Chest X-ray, PA view. Patient: 9 years old, sex M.
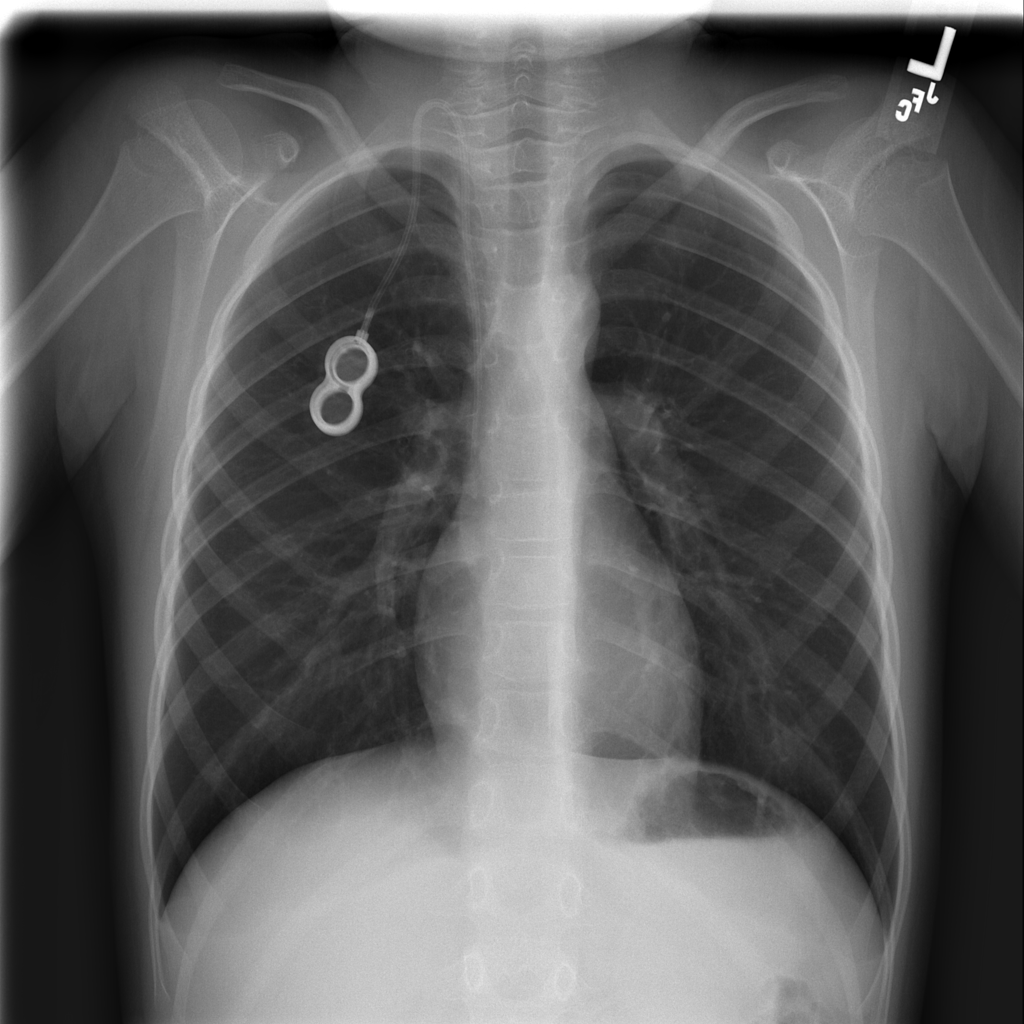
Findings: No Finding